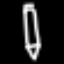
Label: pencil